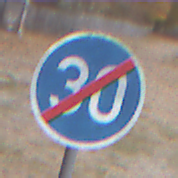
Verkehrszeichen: EndeMindestgeschwindigkeit
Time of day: MorningAfternoon
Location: Outdoor (Nature)
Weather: Overcast
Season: NotSpecified
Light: Natural